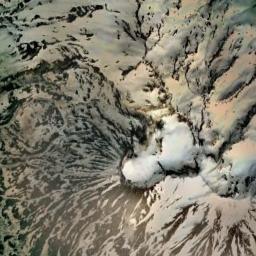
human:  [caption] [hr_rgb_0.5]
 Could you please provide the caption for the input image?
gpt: The snowberg is covered with snow and ice .

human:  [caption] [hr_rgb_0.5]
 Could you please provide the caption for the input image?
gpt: The snow berg is consist of bare land and white snow .

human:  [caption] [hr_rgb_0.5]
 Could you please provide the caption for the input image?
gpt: A lot of snow is on the snowberg .

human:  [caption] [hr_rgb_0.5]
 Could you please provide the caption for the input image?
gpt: A snow-covered mountain covered in large areas .

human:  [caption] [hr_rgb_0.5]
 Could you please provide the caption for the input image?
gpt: There are full of snow on the snowberg .